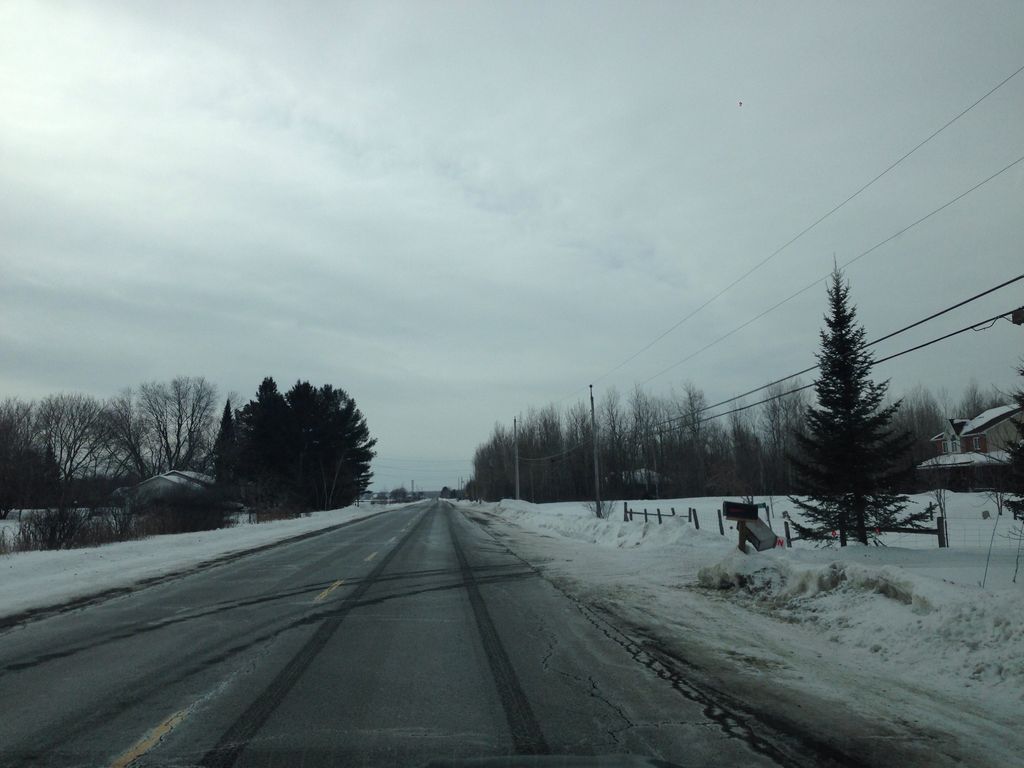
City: ottawa-gatineau